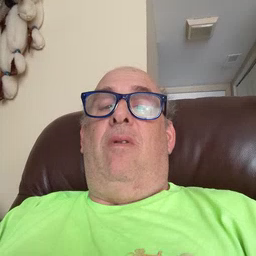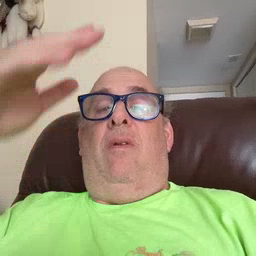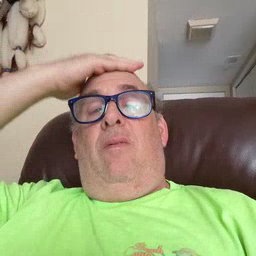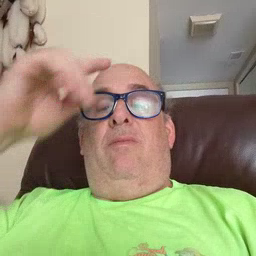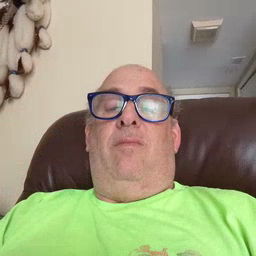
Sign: hat